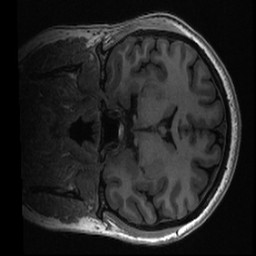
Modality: T1w
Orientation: coronal
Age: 23
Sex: female